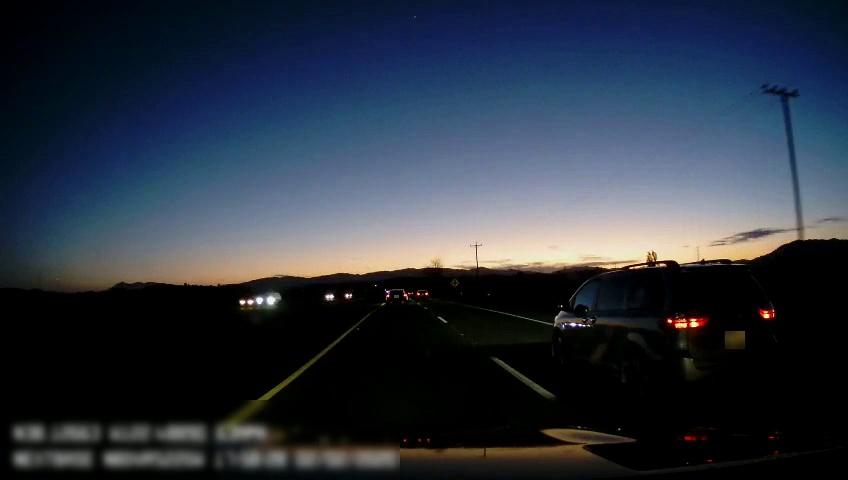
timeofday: Dusk/Dawn/Twilight
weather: Sunny
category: Drivable Space
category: Vehicles | Car
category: Vehicles | Car
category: Vehicles | Car
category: Vehicles | SUV
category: Vehicles | SUV
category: Vehicles | SUV
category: Lanes | Alternate Lane
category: Lanes | Current Lane
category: Lanes | Current Lane